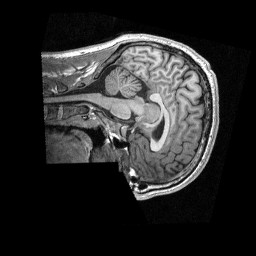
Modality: T1w
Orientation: sagittal
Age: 26
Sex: male
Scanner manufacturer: siemens
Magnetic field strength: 3 T
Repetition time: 2.3 s
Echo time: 0.00298 s